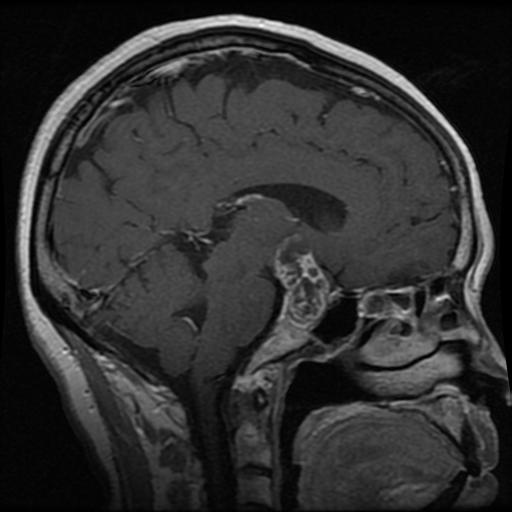
Label: pituitary